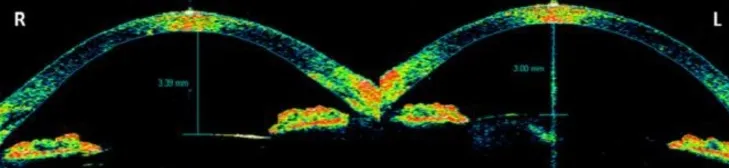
Anterior segment optical coherence tomography images, 3 days after the discontinuation of the fixed combination of 0.5% timolol maleate and 1% dorzolamide, showing increased anterior chamber depth in the right and left eyes.
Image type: ophthalmic_imaging (oct)